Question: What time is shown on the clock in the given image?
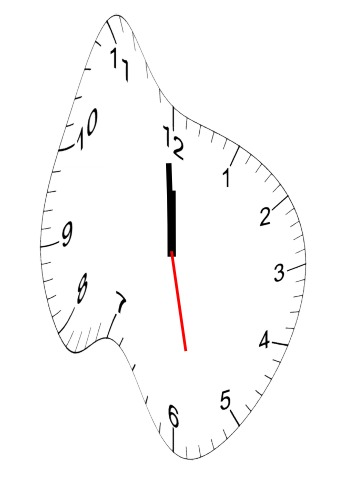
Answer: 11:59:28